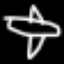
Label: airplane